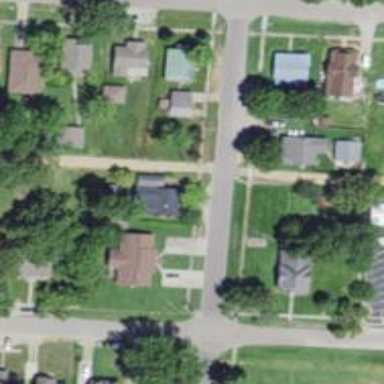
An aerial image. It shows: Alley classified as service road.